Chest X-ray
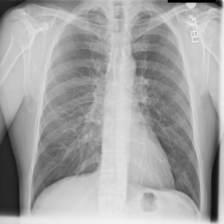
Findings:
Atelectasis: negative
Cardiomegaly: negative
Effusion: negative
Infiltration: negative
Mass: negative
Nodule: negative
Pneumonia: negative
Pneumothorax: negative
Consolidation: negative
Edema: negative
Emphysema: negative
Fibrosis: negative
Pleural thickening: negative
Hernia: negative